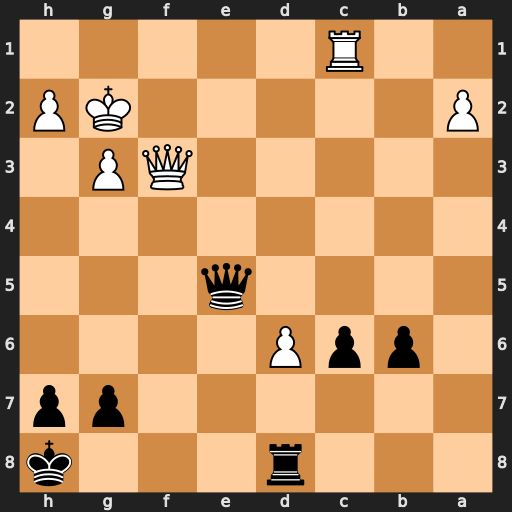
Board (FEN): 3r3k/6pp/1ppP4/4q3/8/5QP1/P5KP/2R5
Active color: b
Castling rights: -
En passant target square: -
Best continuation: Qb2+ Qf2 Qxc1